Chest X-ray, PA view. Patient: 51 years old, sex M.
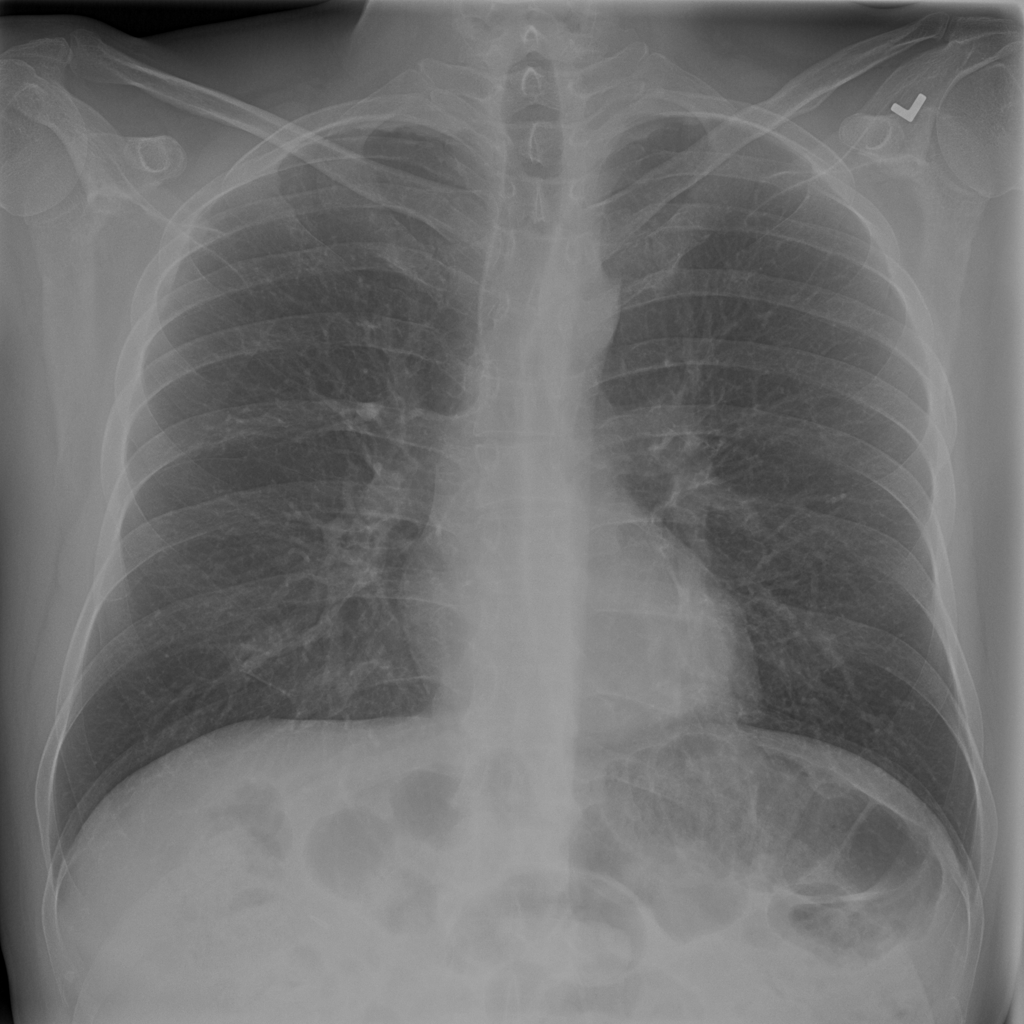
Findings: Infiltration